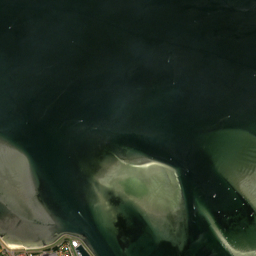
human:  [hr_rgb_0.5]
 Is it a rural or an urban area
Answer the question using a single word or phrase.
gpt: rural

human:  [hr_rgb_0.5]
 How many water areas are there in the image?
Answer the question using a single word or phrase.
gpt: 1

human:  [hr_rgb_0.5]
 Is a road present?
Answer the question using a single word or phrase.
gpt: yes

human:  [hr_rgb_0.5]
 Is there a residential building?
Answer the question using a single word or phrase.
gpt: yes

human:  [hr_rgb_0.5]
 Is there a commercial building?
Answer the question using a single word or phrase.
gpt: yes

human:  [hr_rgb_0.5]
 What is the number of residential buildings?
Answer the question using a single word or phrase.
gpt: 67

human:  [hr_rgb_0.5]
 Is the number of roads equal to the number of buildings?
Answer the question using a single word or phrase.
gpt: no

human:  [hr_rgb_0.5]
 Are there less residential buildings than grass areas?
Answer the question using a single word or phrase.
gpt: no

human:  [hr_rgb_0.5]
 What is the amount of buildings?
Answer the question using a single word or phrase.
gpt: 69

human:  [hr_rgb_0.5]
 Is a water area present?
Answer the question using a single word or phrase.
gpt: yes

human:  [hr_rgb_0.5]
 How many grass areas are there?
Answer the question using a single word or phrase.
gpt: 11

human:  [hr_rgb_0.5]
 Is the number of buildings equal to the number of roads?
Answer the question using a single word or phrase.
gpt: no

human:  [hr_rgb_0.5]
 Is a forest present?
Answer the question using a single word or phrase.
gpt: yes

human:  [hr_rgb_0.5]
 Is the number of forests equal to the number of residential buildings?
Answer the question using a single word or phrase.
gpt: no

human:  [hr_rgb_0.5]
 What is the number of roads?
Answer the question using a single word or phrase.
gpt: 62

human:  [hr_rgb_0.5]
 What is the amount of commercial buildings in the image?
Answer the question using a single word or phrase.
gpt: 2

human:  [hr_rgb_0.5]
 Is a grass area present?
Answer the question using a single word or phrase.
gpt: yes

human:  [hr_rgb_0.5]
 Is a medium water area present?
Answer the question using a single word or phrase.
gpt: no

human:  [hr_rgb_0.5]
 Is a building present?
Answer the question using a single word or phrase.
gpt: yes

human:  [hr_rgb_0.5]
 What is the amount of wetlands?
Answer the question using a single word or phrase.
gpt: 3

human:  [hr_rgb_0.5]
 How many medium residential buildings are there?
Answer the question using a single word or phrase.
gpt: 0

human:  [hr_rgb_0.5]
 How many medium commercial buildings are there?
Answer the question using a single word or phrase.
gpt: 1

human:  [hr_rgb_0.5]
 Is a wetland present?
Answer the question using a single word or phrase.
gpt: yes

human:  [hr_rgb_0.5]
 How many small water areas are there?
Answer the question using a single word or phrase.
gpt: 0

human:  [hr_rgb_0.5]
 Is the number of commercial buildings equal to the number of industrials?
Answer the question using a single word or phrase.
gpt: no

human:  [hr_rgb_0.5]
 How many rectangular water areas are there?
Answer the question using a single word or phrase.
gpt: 0

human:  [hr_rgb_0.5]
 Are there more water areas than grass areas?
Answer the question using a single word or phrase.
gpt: no

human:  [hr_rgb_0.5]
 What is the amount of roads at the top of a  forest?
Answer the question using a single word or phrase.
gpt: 42

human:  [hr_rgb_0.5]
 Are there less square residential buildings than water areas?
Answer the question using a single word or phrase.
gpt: no

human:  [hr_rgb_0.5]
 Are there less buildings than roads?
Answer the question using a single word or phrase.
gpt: no

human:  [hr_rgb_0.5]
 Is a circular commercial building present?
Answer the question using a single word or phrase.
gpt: no

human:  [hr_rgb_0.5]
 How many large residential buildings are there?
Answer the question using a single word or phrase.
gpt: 0

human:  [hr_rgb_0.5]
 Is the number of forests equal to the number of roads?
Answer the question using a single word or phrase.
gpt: no

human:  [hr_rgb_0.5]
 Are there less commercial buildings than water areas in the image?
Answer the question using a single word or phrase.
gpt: no

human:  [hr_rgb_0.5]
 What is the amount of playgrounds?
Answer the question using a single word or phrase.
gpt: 1

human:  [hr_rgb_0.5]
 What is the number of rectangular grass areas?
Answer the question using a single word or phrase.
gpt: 0

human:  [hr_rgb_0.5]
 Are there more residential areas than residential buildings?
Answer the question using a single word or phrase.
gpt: no

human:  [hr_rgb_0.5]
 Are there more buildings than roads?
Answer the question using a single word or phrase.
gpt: yes

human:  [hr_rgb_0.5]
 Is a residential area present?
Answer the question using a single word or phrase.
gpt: yes

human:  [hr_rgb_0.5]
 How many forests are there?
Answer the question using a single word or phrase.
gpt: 9

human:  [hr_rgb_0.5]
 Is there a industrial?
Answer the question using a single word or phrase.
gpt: yes

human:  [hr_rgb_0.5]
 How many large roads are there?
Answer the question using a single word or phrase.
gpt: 0

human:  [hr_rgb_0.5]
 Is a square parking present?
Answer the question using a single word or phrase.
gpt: no

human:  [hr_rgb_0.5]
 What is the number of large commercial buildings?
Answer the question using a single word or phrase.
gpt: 1

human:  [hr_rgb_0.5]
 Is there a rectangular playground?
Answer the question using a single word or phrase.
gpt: yes

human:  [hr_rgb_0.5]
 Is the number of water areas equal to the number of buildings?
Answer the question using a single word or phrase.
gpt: no

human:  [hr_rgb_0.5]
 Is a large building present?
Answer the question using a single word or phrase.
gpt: yes

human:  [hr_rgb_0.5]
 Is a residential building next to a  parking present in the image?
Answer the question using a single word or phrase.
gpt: yes

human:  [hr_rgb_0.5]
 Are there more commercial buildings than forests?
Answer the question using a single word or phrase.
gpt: no

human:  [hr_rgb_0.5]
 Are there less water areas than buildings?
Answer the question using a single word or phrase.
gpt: yes

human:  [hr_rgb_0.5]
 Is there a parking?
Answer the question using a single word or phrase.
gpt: yes

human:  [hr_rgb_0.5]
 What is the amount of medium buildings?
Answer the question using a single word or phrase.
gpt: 1

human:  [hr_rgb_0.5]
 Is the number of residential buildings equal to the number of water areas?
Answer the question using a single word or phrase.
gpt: no

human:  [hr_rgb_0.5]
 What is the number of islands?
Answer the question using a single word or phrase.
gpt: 1

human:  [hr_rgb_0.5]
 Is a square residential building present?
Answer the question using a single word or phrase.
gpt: yes

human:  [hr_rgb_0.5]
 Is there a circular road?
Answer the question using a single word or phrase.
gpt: no

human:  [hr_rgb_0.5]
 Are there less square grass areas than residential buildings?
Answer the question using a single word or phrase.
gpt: yes

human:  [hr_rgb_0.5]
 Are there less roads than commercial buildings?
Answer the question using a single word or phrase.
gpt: no

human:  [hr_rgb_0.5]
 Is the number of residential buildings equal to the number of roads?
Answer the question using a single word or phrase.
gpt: no

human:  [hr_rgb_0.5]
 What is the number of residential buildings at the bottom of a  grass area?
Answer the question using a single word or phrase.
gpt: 67

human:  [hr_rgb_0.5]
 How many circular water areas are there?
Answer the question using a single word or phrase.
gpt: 0

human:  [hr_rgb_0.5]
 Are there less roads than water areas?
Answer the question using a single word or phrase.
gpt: no

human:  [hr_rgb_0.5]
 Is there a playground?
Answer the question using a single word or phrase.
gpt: yes

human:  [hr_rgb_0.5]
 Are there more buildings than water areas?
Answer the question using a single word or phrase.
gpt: yes